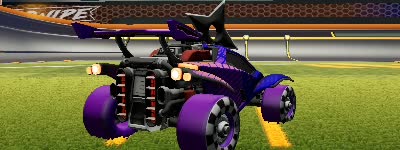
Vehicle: octane